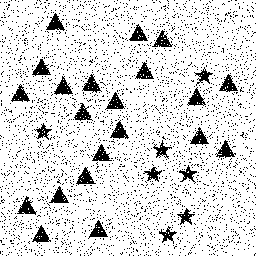
Squares: 0
Triangles: 21
Stars: 7
Total shapes: 28